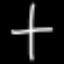
Label: line